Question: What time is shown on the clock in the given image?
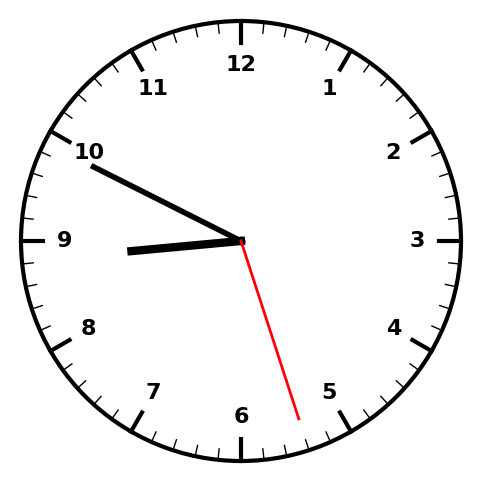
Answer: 08:49:27